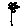
Label: flower